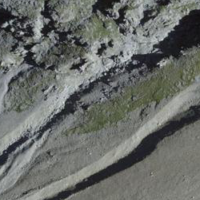
EUNIS habitat code: 48
Species observed at this site:
Leontopodium nivale